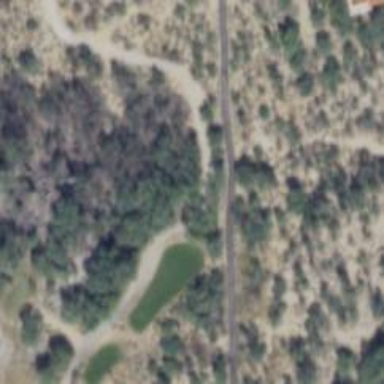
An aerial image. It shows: Service road designated as golf cart path.